Aerial crown-view tile of a tropical tree (Barro Colorado Island, Panama), acquired 20241216:
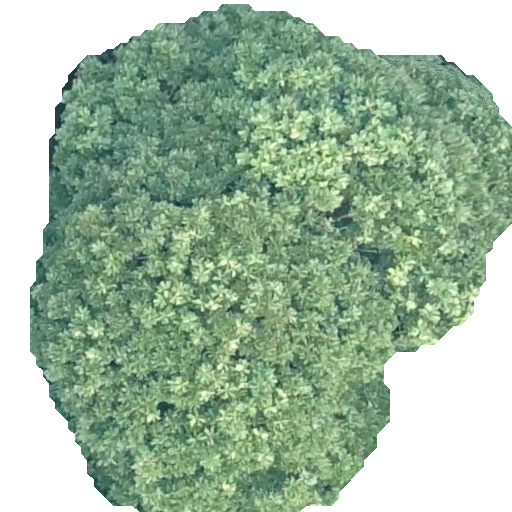
Species: Dipteryx oleifera
GBIF accepted scientific name: Dipteryx oleifera
Crown area: 272.456 m²